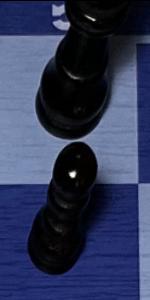
Label: Pawn_Black